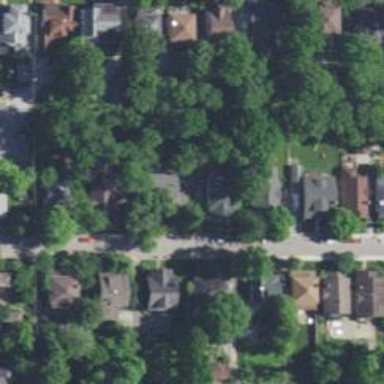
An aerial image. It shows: Alleyway designated as service road.